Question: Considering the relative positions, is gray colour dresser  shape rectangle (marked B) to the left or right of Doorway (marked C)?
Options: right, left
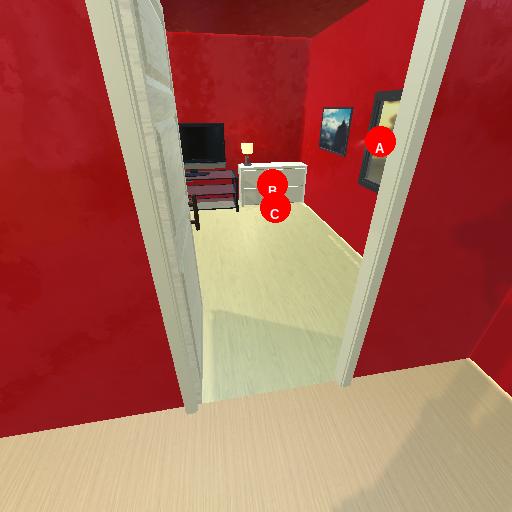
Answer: right